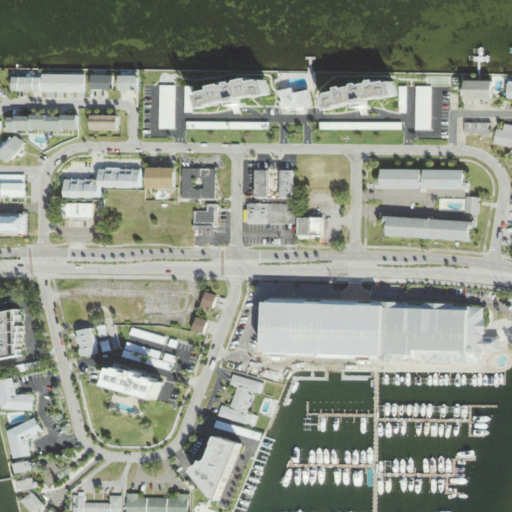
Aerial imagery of island in Florida named Ward Island containing high intensity development, medium intensity development, open water, low intensity development, and herbaceous wetlands